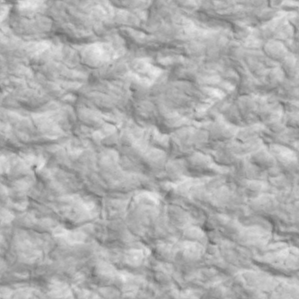
Label: non_frost